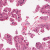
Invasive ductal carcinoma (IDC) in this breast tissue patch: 0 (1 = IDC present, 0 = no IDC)